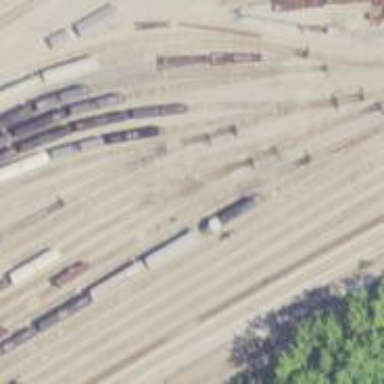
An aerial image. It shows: Railway yard in service.